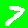
Digit: 7